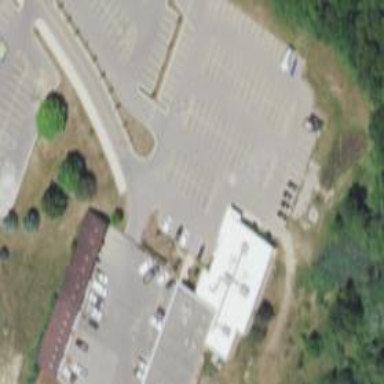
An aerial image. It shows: Road serving as parking aisle.